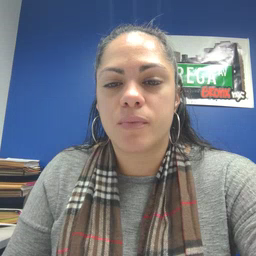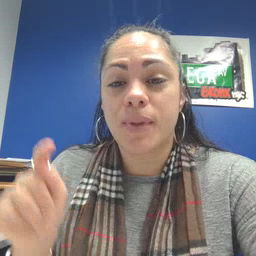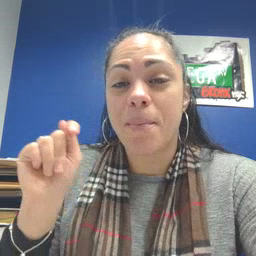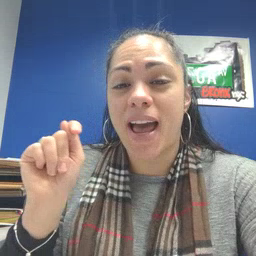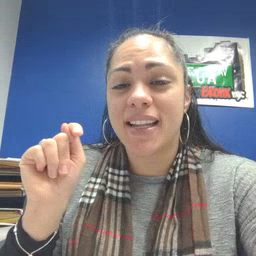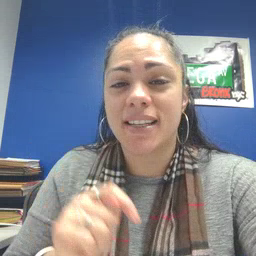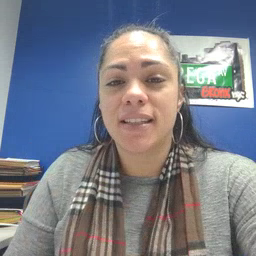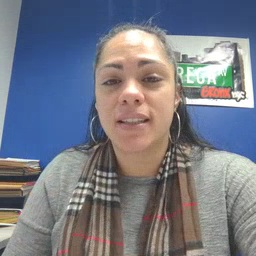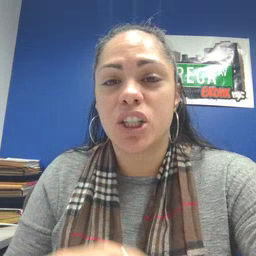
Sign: potty